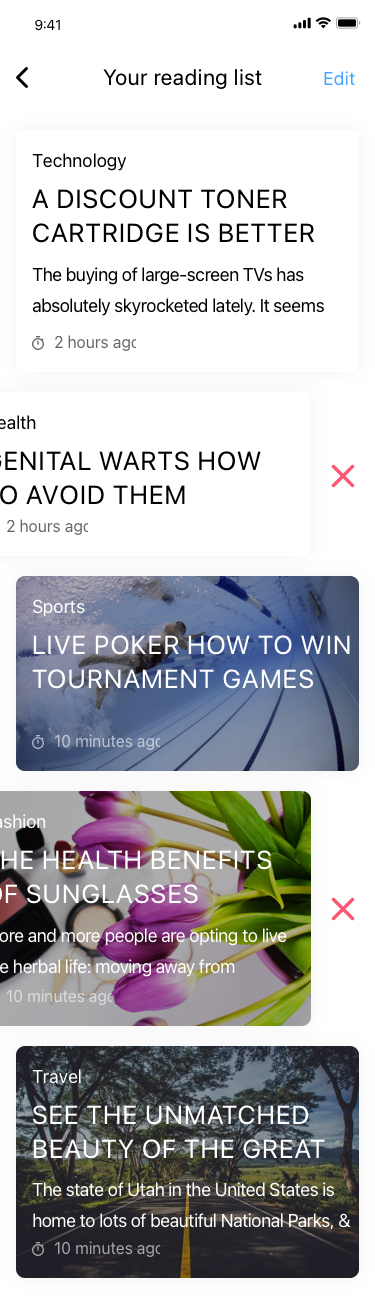
Text in this UI design:
Your reading list
Edit
A Discount Toner Cartridge Is Better Than Ever And You Will Save 50 Or More
Technology
The buying of large-screen TVs has absolutely skyrocketed lately. It seems that everyone wants one – and with
Once you decide that you’re ready for a large-screen TV, you quickly discover that you only really have two main TVs
If you’re like most people, you not only have no idea how the two differ, you  get the TV that’s right for you.
You can essentially boil the differences between plasmas and LCDs into twelve  decide who wins out.
The twelve ways plasma TVs and LCD TVs differ are the following:
1. The first is a technical issue, and may seem a little boring, but it really does affect other areas. Plasmas TVs are made of chemical compounds called phosphors. LCD TVs use millions of liquid crystals.
2. The next section is related to how big the TVs are and the availability of larger sizes. You have a wider selection of larger-size TVs with plasmas (though LCDs are catching up).
3. The next section is “small size,” which is also important. Plasmas don’t come in smaller sizes, which you will need for places like the kitchen.
4. Next is viewing angle. Plasmas tend to have a wider viewing angle (though, again, LCDs are catching up).
5. Although the manufacturers may not like to admit it, each “can” suffer from certain problems. Plasmas can suffer from burn-in effect; LCDs don’t.
6. Another problem area, but for LCDs, is “delay.” LCDs can produce a jagged figure when in motion. Plasmas tend to do better. HDTV improves this dramatically for both.
7. The next area is life span. You can replace the light source with an LCD, thereby bringing your original picture back. With plasmas you can’t.
8. In the next few sections, the theme of “picture quality” is considered. First, color: LCDs produce sharp, lively colors. Plasmas produce warmer and more accurate colors.
9. Next is brightness levels and the TVs ability to handle different lighting. LCDs tend to do better in bright-light conditions.
10. Also related to picture quality is “black levels.” Plasmas tend to produce blacker blacks.
11. Another area to consider is contrast range. Plasmas, “technically,” produce a higher contrast range.
12. Last, and certainly not least, is price. At the moment, plasmas tend to run a little cheaper, but this is changing rapidly as LCDs flood into the market. By the time you read this, in fact, there may be no difference at all.
Essentially, which one is right for you will all comes down to taste: What potential negatives will you not really notice? What positives do you want more of? What do you really want the TV for – movies, sports, news, regular TV shows? Both plasmas and LCDs have strong advocates in their corners. Both have deliriously happy customers. But those happy customers are only happy because they knew what they wanted before they made their purchase. If you want to make the right choice, you’ll have to decide what it is you want and which of the two TVs can best give you that.
2 hours ago
2 hours ago
Live Poker How To Win Tournament Games
Sports
10 minutes ago
10 minutes ago
See The Unmatched Beauty Of The Great Lakes
The state of Utah in the United States is home to lots of beautiful National Parks, & Bryce Canyon National Park ranks as three of the most magnificent & awe inspiring.

Bryce Canyon isn’t a canyon. it is the spectacular edge of the Paunsaugunt Plateau, a place where intricately carved towers & archways of stone shimmer in a dazzling array of colour under the bright sun.

The rock in Bryce Canyon is composed of layer after layer of sediment deposits, deposited millions of years ago when the area was at the bottom of a lake. Now the Paria River has exposed the layers, allowing a detailed history of the lake to be determined.

15 million years ago the earth in this region began to shift, forming a series of plateaus. The Paunsaugunt is an extensive plateau, with the Paria River gradually eroding away the edge to form Bryce Canyon.

The Park itself was established in 1924, & was named after an early settler in the area, Ebenezer Bryce. they emigrated from Scotland, married a local girl then moved southwards in stages, building sawmills as they went.

In the mid 1870s they reached the Paria River, where they & his relatives settled for a number of years. It was at this time that Bryce made his immortal comment about Bryce Canyon – they called it “one hell of a place to lose a cow”.

The area remained basically undiscovered by European tourists, the first guest houses only being constructed around the time when the park was officially established. Luckily this has led to Bryce Canyon being an area of largely unspoiled beauty, as well as the enormous scientific value of the historic information trapped in its pinnacles & spires.

The canyon is by no means a stagnant place – the rim recedes by an average of about a foot every 50 years, & in this ever changing scene it is water that plays the most vital role in the shaping & eventual destruction of the magnificent scenery.

Because the rock was laid down in layers, there is a variation in the hardness of the rock formed. When water runoff trickles across the rock, some areas erode rapidly whereas others hold firm. This variation in erosion speed causes the formation of pinnacles, or “hoodoos” of stable rock. In some places the water seeps down through cracks & eats out holes beneath the surface. When the side rock erodes away, an archway is left behind. Eventually the arch collapses, leaving one more pillars to join the rest. The ever changing vista of colours, spires, walls & archways is spectacular at any season, & the park is open all year round.

Here you can wander through the Queen’s Garden, or gaze up at Queen Victoria herself surveying the ‘flowers’ in her garden. Some of the most awe inspiring lookouts are situated in this area, including Sunset Point & Inspiration Point – a must for any visitor.

In the warmer months there’s lots of trails for the visitor to explore, ranging from easy strolls to hard hikes. Some of the best trails are located in the Bryce Amphitheatre, located near the entry to the park.

Summer months can cause temperatures in the base of the canyon to soar, so it is very important to be prepared for the heat, & over lots of water.

Walkers can also follow the Fairyland, Riggs Spring & Under-the-Rim trails, which are longer, but permit more opportunities to see the different elements of the park at close quarters.

For the energetic, it is possible to cross-country ski in a number of areas in the park, & on some trails it is possible to go snowshoeing instead of hiking.

In winter the roads are opened between snowfalls, allowing a different perspective of the park. Snow capped pinnacles stand out sharply against the background of white snow & dark green trees. The air is also cleaner, allowing visitors to see great distances.

If you require a slightly different view of the park, it is possible to explore the park in a 1930 limousine. Alternatively, you can rent a horse on an hourly basis to trek some of the better trails. there is lots of interest to explore in the park, apart from the marvellous scenery of the ‘silent city’, as the hoodoos are sometimes called. The park also contains a large variety of plants & wildlife, including meadows & forests.

Some bears & mountain lions also enter the park occasionally, but are seldom seen by tourists.

Ground squirrels abound near the viewing areas, & their antics are  to distract the visitor’s eyes from the scenery. On quiet mornings & evenings it is also possible to see deer, elk & antelope grazing on the meadows.

Bryce Canyon is a hidden jewel, thoroughly deserving to be as widely known as its southern neighbour, the Grand Canyon. Include it on your itinerary, & you definitely won’t be disappointed.

In fact, you may be completely overwhelmed by the fascinating & awe inspiring beauty of Bryce Canyon, like every other visitor.
Travel
10 minutes ago